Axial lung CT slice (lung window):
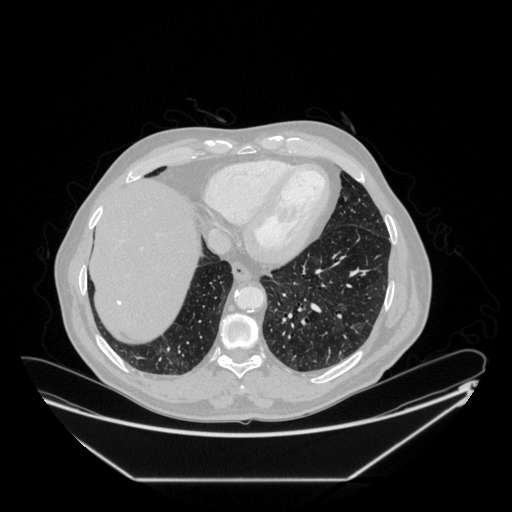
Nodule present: yes
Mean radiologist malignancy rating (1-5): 2